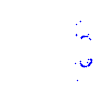
Particle: proton